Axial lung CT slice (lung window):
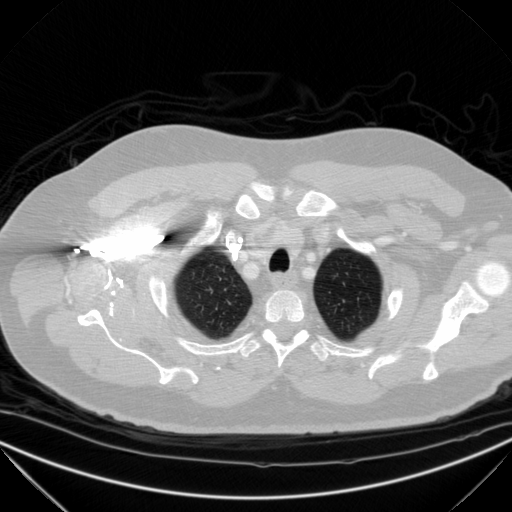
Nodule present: no